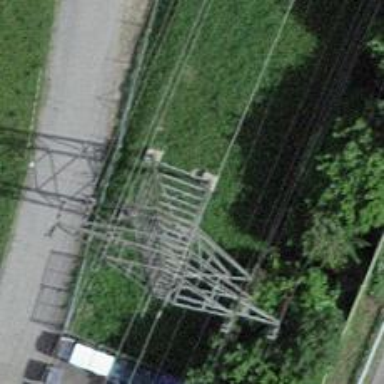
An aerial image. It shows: Three power lines with cables.